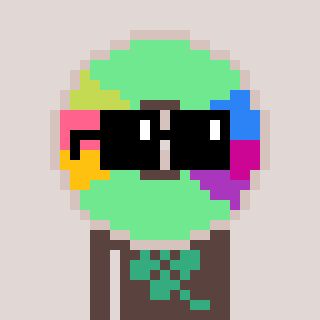
a pixel art character with square black sunglasses, a cd-shaped head and a darkbrown-colored body on a warm background